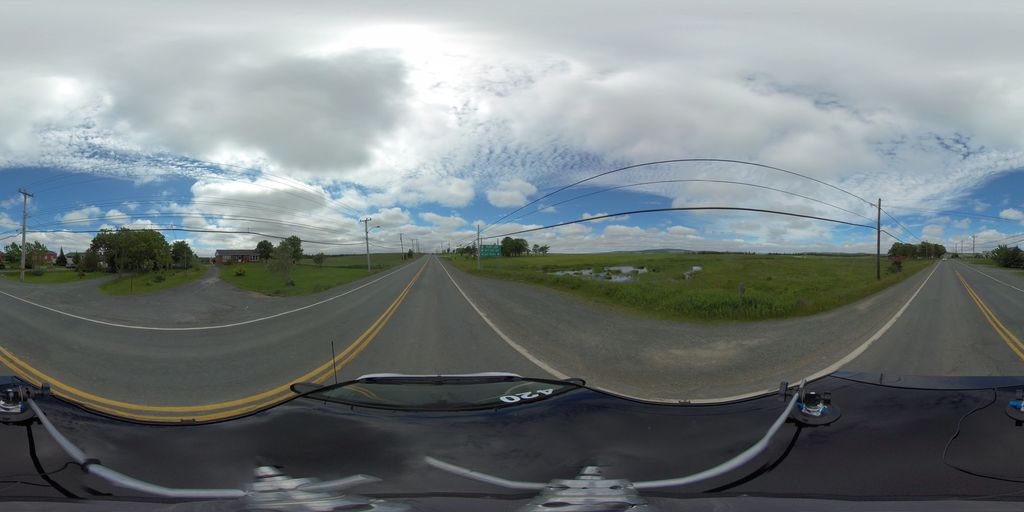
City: st_johns